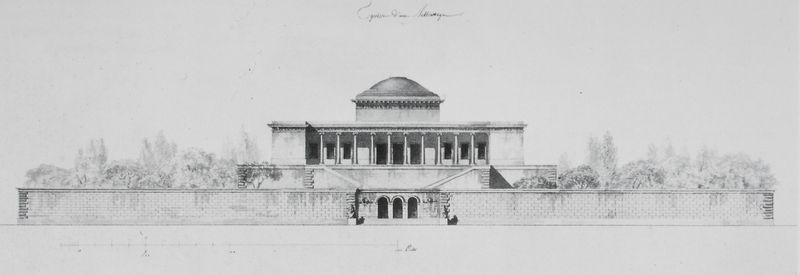
Titel: Entwurf für eine Bibliothek, Ansicht
Künstler: Friedrich von Gärtner
Standort: München
Institution: Architekturmuseum der Technischen Universität
Schlagwörter: weiß, bäume, grün, fenster, grau, schwarz, skizze, säule, säulen, zeichnung, dach, gebäude, haus, park, wand, architektur, lang, stein, büsche, pflanzen, rund, turm, garten, schrift, ansicht, bogen, fassade, türen, mauer, ziegel, hecke, rundbogen, kuppel, treppe, treppen, galerie, halle, bögen, gang, kolonnade, offen, palast, druck, lithographie, kuppe, radierung, schwarzweiß, text, quer, entwurf, stift, arkaden, villa, ziegeln, voluten, romantisch, portikus, rechteckig, etagen, geschosse, plan, grundstück, tempel, pavillon, filigran, symetrisch, säulengang, aufriss, maßstab, torbögen, runddach, masstab, luftig, freitreppen, stahlstich, temel, tempoel